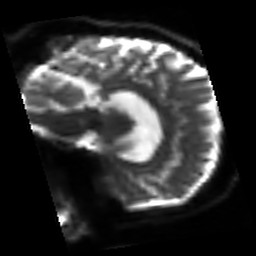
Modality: sbref
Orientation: sagittal
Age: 31
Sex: female
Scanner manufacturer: siemens
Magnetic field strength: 3 T
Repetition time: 3.2 s
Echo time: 0.081 s